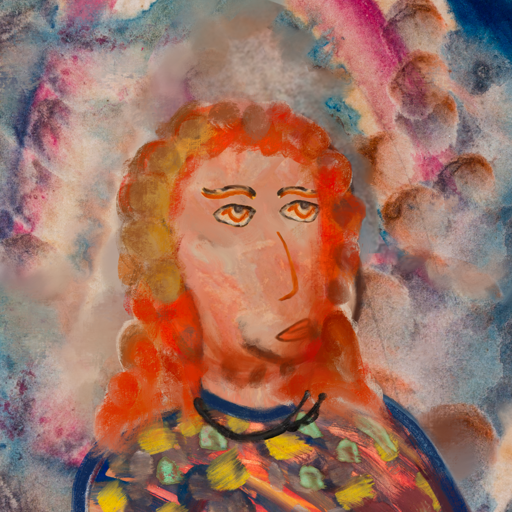
Background: Rupkatha, Head And Neck Side: Roy_Bahadur, Face Side: Experience, Bust: Mother_And_Son_Mother, Hair Side: Rupkatha, Head Accessory: Blank, Second Necklace: Blank, Necklace: Orphan, Baby: Blank